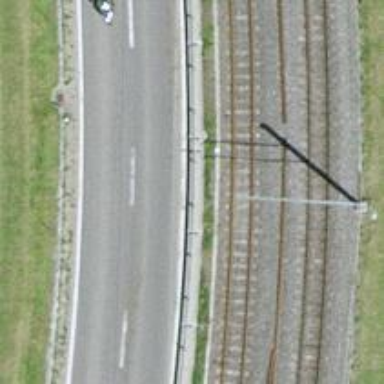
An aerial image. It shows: Narrow-gauge railway with electrified contact line.